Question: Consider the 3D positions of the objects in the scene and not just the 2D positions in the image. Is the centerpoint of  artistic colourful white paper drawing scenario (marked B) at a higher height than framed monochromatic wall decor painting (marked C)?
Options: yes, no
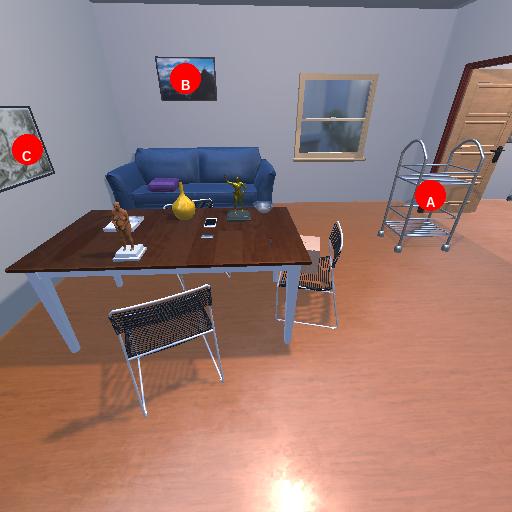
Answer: yes